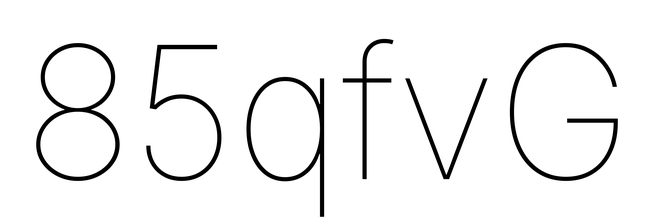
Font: Inter_Thin